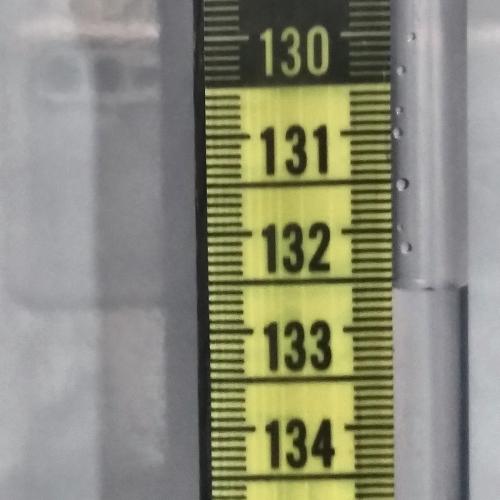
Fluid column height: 132.6 cm